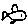
Label: fish